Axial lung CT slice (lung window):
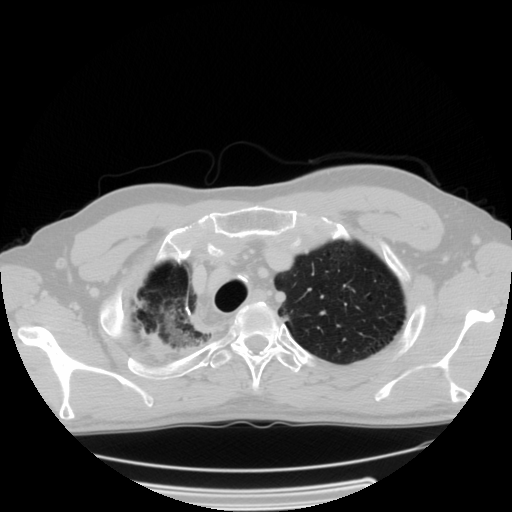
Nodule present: no